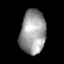
Tissue: lung
Cell type: T cells
Senescence score: 0.2209
Nuclear area (px): 1096
Mean DAPI intensity: 155.933